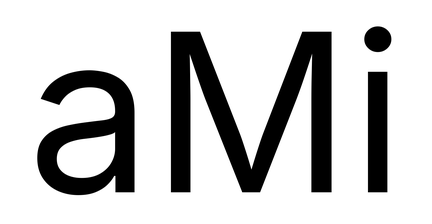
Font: Inter_Regular